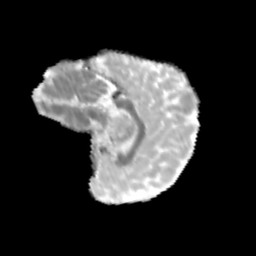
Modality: MD
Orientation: sagittal
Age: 9
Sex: female
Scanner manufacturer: siemens
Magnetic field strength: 3 T
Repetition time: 3.8 s
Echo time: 0.07 s